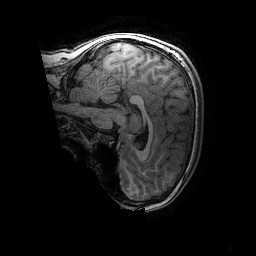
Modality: T1w
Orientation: sagittal
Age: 12
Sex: female
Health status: ill
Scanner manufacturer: ge
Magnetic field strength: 3 T
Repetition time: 0.007664 s
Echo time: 0.00342 s